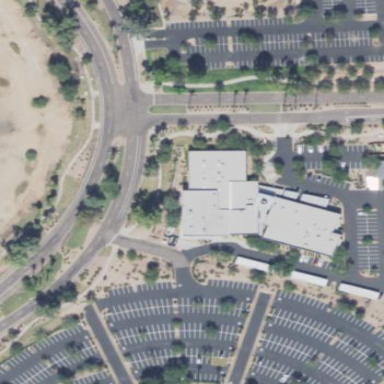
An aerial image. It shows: Clinic building offering healthcare services.